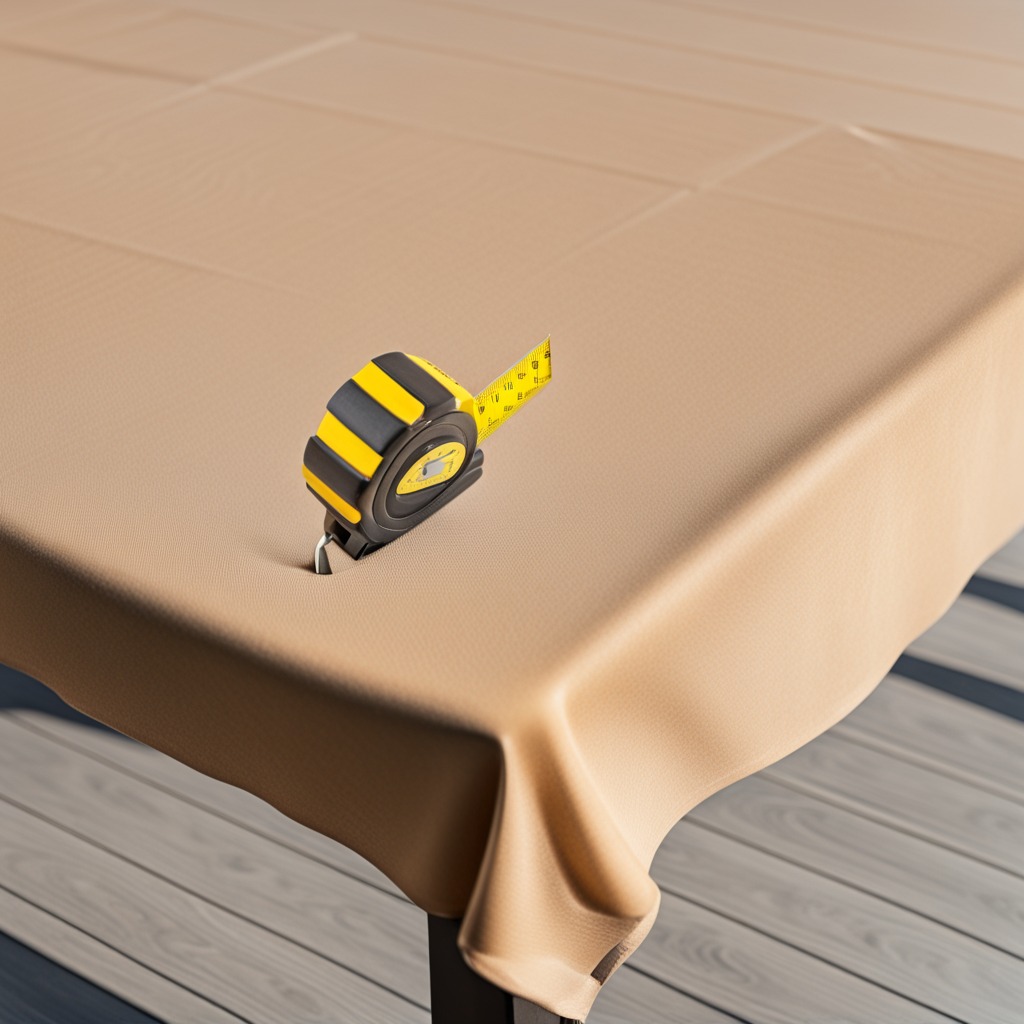
A measuring tape lying on a clean wooden table in an outdoor workshop during daytime bright natural light soft shadows worn but beneath the cloth.